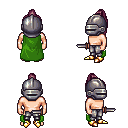
a pixel art fantasy rpg character, male body template, human, light skin, green cape, metal pants, white blonde long topknot hairstyle, metal helm, gold boots, dagger, four views (front, back, left, right), 2x2 character sprite sheet, small pixel art, hard edges, no anti-aliasing